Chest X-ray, AP view. Patient: 34 years old, sex F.
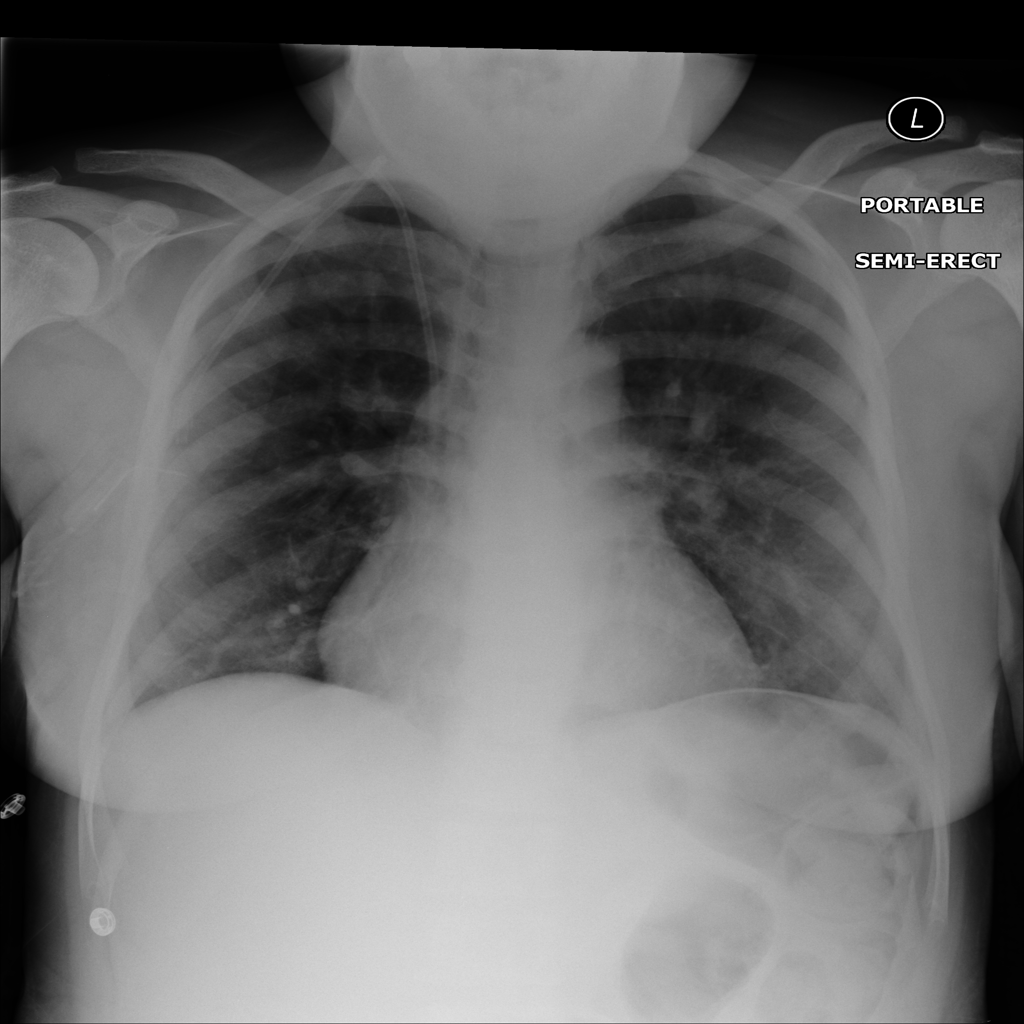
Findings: Infiltration